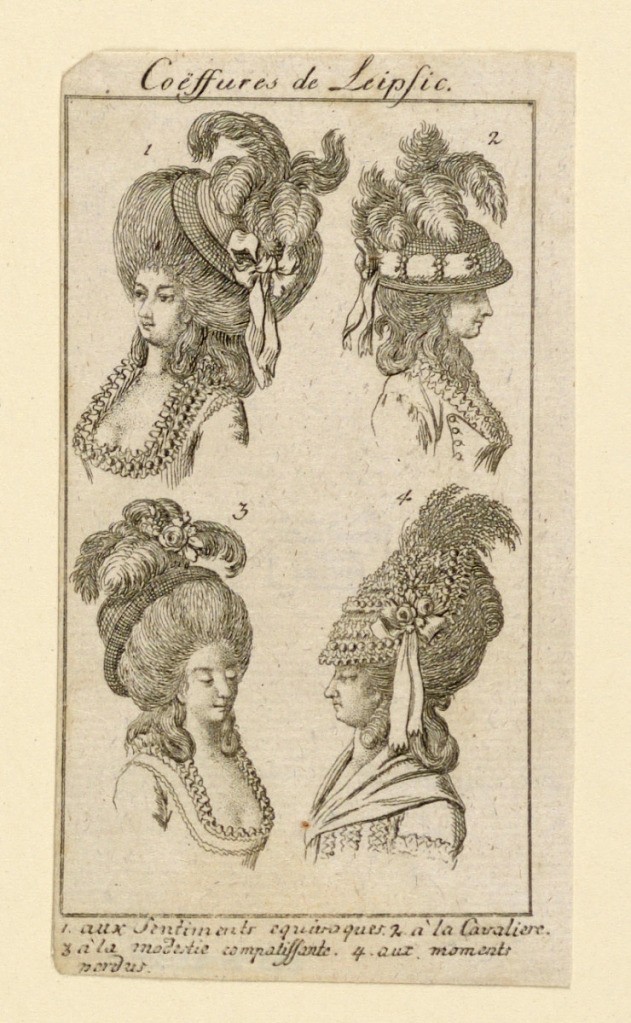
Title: Ladies' Fashion: Hairdressing and Hats
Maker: Johann August Rossmassler, German, 1752 - 1783
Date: ca. 1770-1780
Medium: Engraving on paper
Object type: Print
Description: Illustration of groups of four heads showing hairdressing and hats worn by French, German, and English ladies.